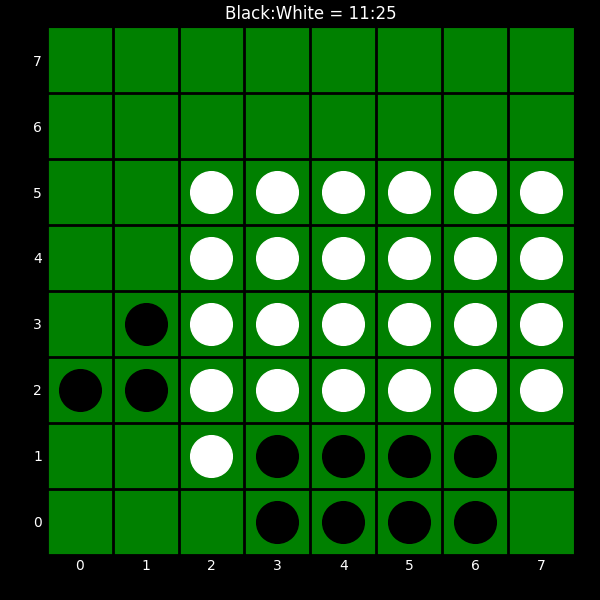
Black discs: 11
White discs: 25